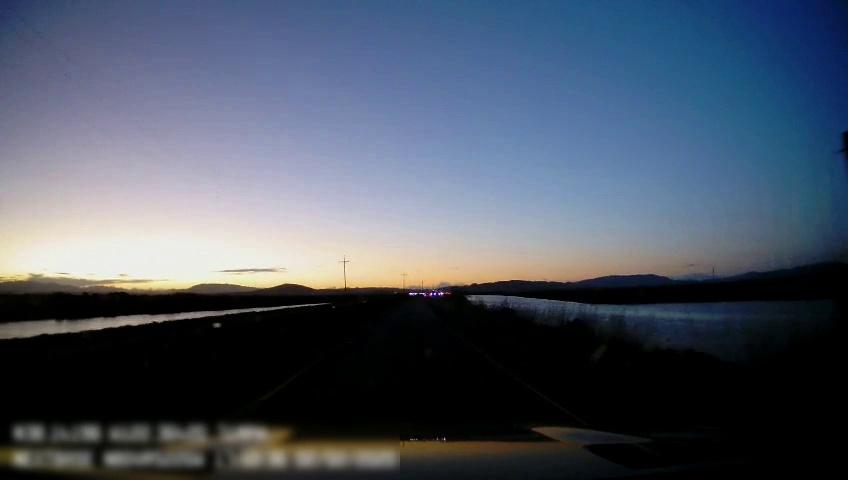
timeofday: Dusk/Dawn/Twilight
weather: Sunny
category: Drivable Space
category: Lanes | Current Lane
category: Lanes | Current Lane